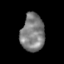
Tissue: skin
Cell type: Epithelial cells
Senescence score: 0.2461
Nuclear area (px): 866
Mean DAPI intensity: 126.206